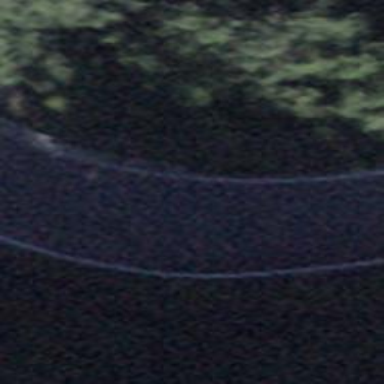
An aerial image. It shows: Tertiary road with asphalt surface.